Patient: sex M, age 57
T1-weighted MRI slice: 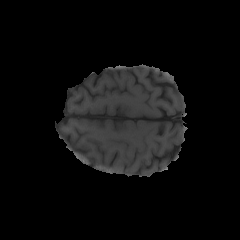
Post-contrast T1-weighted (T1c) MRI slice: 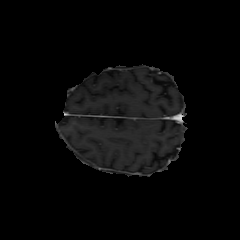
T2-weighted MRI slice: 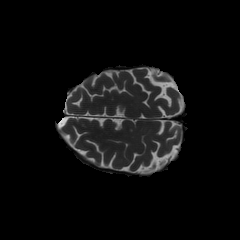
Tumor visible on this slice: no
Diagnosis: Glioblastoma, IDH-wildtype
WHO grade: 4